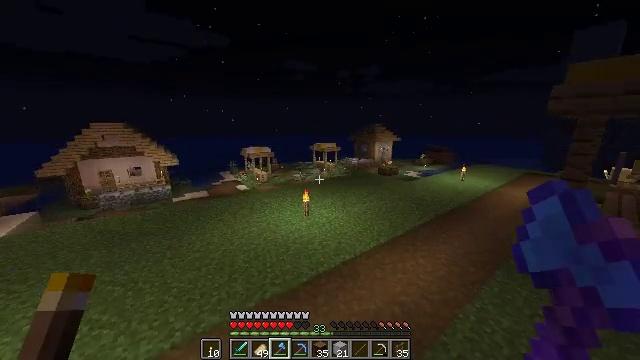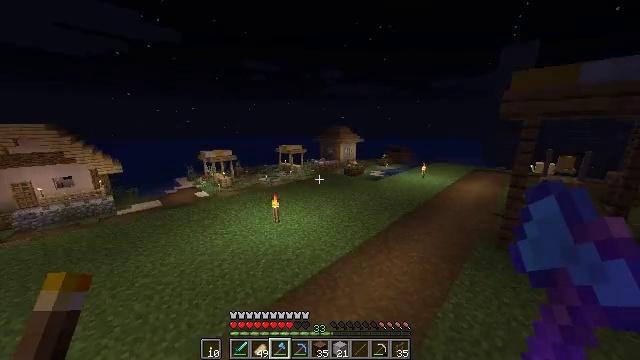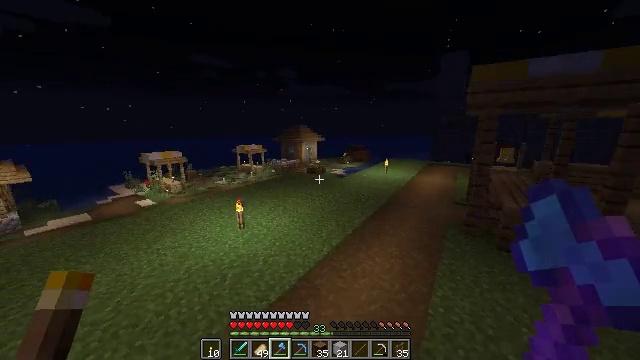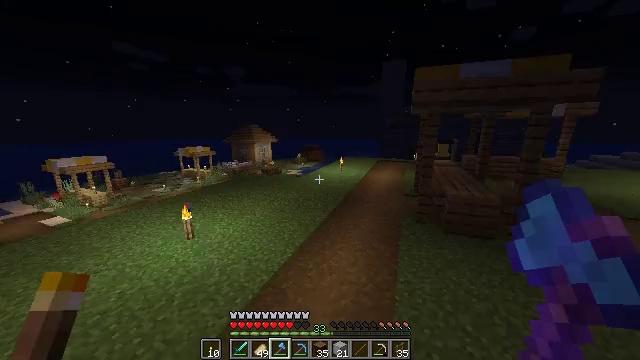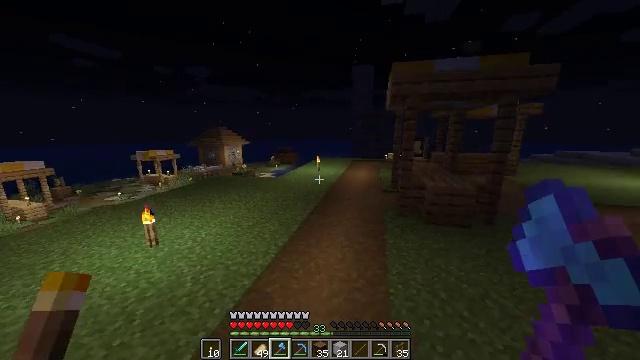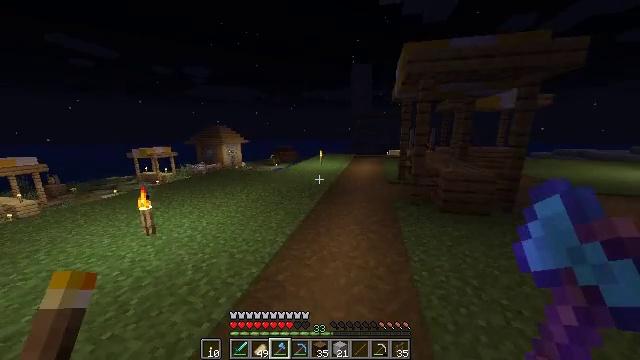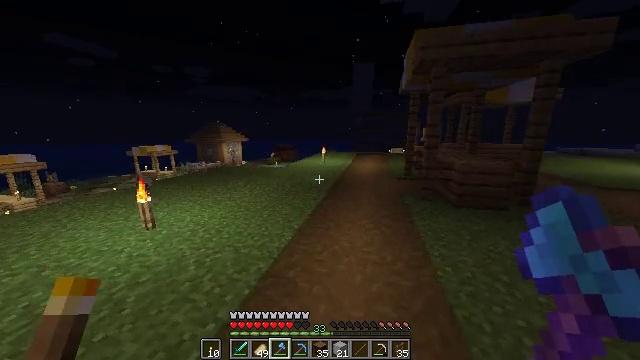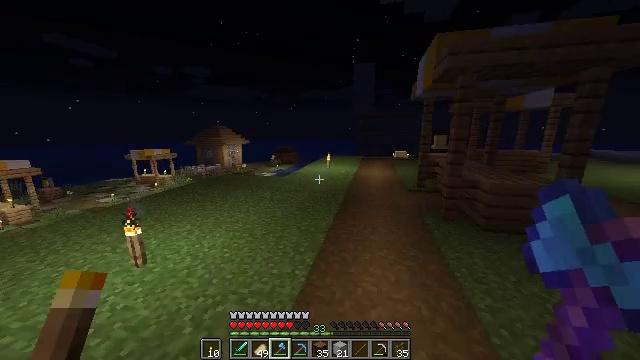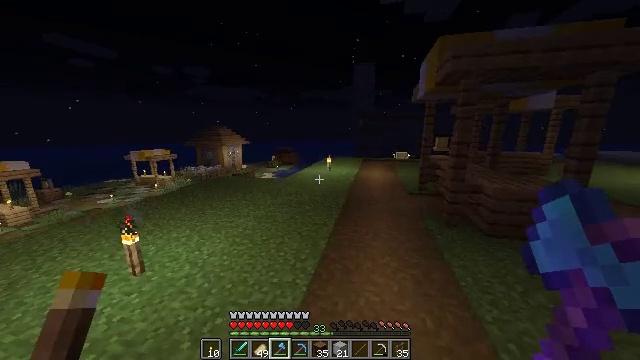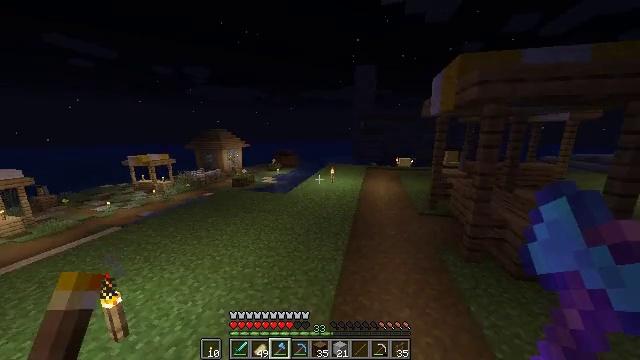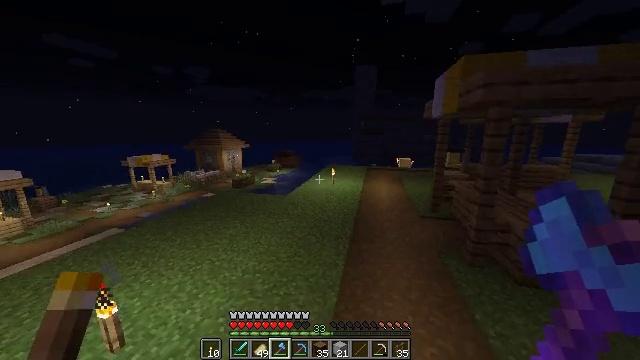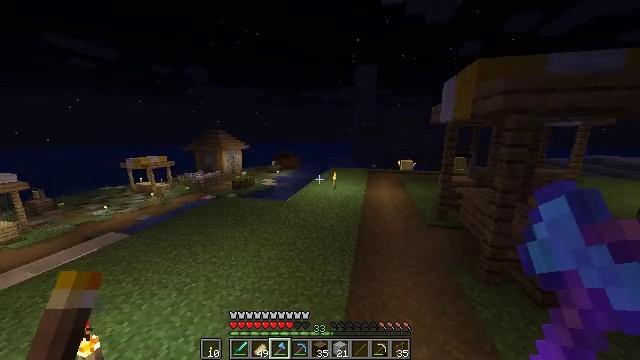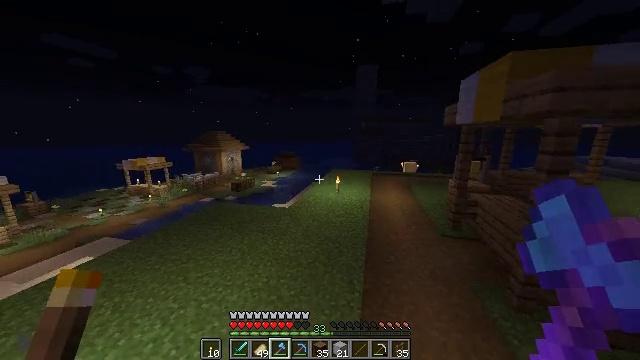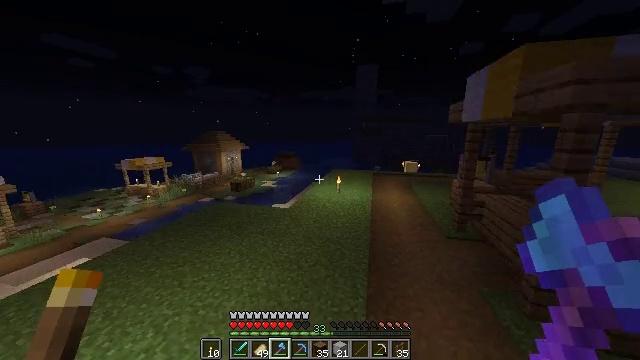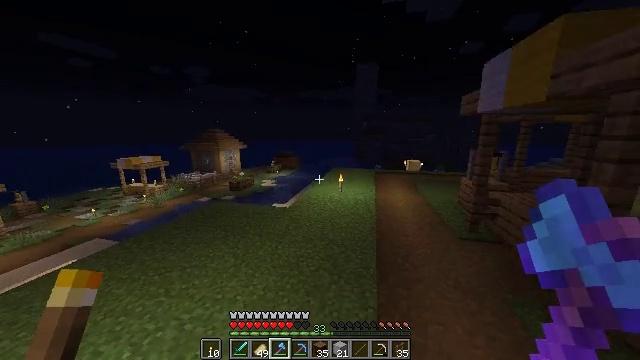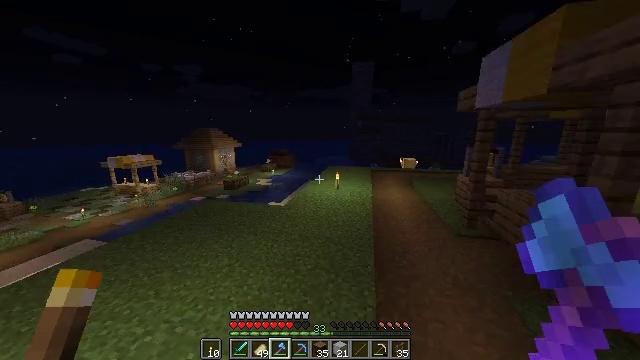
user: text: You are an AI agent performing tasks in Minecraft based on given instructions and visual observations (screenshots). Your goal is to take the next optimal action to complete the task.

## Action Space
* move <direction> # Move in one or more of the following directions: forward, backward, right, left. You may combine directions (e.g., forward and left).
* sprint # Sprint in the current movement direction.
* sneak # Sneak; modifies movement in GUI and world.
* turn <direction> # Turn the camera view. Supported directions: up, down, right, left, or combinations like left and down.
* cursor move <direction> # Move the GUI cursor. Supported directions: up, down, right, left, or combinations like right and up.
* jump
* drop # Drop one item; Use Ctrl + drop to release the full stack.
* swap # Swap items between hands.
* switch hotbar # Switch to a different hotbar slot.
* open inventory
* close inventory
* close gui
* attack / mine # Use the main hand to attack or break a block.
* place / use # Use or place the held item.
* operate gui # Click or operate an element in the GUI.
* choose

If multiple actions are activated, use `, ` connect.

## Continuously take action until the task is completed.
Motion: motion action
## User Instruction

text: Disassemble the brown bed.
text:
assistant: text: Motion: move forward, turn right, jump
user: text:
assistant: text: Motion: move forward, turn right, jump
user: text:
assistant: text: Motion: move forward, turn right, jump
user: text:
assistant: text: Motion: move forward, turn right, jump
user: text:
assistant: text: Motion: move forward, jump
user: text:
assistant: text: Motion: move forward, sprint, jump
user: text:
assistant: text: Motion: move forward, sprint, jump
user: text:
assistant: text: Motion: move forward, sprint, jump
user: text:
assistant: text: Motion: move forward, sprint, jump
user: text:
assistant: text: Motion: move forward, jump
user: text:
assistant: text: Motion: move forward, jump
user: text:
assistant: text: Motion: move forward, jump
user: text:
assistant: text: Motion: move forward, jump
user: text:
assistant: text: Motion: move forward, jump
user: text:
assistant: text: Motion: move forward, turn right, jump
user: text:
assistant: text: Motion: move forward, sprint, turn right, jump
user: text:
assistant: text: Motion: move forward, sprint, turn right, jump
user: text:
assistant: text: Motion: move forward, sprint, turn right, jump
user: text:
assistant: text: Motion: move forward, sprint, turn right, jump
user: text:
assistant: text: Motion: move forward, jump
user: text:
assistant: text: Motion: move forward, turn right, jump
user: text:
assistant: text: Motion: move forward, turn right, jump
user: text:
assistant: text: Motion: move forward, turn right, jump
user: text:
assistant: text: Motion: move forward, turn right, jump
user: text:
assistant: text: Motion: move forward, turn right, jump
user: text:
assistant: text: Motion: move forward, turn right, jump
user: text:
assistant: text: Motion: move forward, turn right, jump
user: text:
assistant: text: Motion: move forward, turn right, jump
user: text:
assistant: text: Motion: move forward, jump
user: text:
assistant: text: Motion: move forward, sprint, jump